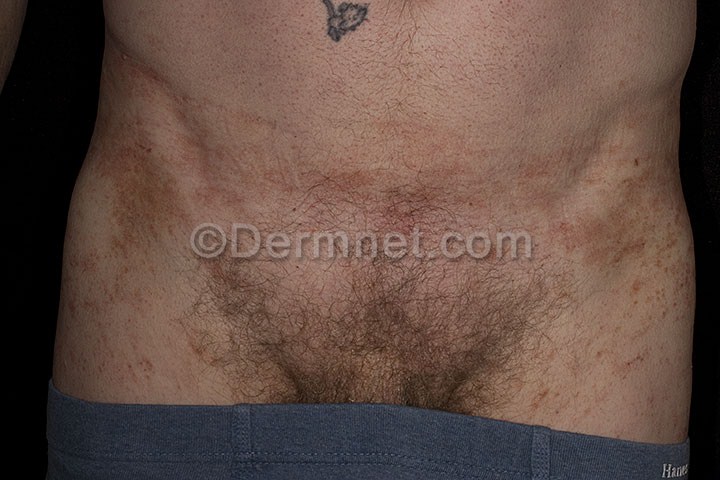
Disease: Vasculitis Photos